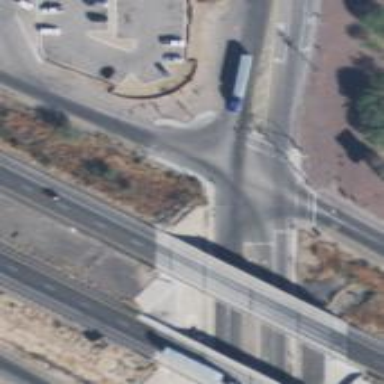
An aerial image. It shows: Marked crossing on the road.